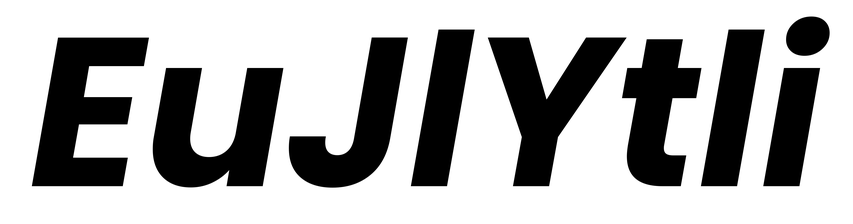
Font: Poppins-BoldItalic